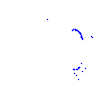
Particle: proton